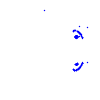
Particle: proton